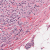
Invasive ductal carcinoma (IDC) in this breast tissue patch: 1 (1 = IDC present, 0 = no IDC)